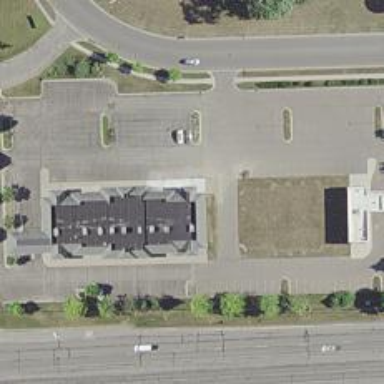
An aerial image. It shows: Pharmacy.